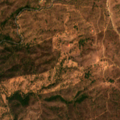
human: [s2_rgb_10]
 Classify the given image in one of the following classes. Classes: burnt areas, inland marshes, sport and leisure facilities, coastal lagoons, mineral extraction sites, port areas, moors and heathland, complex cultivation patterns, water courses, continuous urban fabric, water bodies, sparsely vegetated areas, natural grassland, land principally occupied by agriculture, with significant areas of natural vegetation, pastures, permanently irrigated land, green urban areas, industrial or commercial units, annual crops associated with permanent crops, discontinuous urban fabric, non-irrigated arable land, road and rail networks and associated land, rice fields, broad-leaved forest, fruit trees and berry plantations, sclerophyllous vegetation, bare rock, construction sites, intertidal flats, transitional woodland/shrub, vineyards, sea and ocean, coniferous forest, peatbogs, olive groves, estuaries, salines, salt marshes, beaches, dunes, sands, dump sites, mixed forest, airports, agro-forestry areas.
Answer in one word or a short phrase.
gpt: agro-forestry areas, broad-leaved forest